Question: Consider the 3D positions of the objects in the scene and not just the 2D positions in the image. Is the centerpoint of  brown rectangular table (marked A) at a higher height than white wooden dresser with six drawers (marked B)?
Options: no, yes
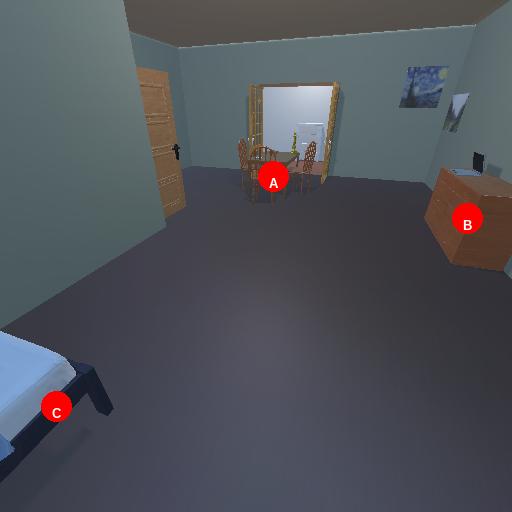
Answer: no